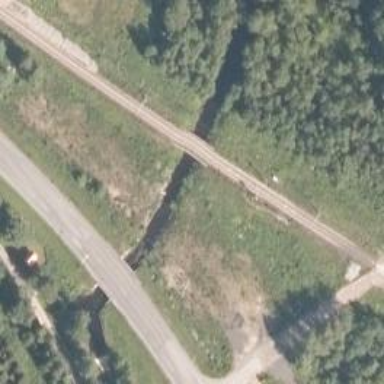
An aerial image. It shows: Bridge over railway with continuous electrified contact line.